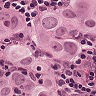
Metastatic tissue present: yes